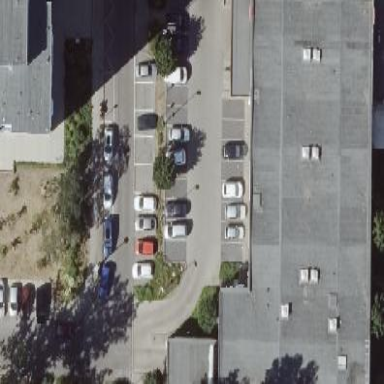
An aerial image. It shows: Retail building with flat roof.